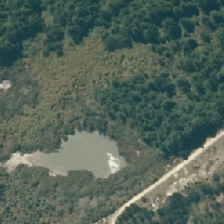
Land cover: lake_pond